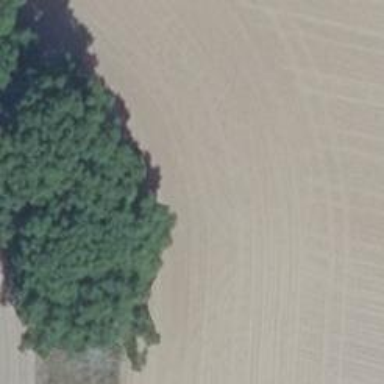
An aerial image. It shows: Hunting stand.